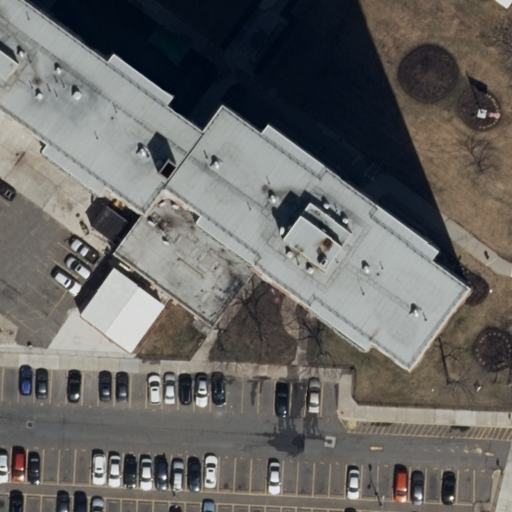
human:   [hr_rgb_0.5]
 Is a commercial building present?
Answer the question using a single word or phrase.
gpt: no

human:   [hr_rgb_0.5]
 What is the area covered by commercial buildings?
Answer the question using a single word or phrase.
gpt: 0m2

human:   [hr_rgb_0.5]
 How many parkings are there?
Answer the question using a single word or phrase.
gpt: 1

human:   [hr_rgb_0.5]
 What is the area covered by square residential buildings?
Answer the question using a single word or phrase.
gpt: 0m2

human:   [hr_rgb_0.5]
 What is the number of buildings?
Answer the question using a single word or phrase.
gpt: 1

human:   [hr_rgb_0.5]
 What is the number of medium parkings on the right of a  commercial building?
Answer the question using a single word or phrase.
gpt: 0

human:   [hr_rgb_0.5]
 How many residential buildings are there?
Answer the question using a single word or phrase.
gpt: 1

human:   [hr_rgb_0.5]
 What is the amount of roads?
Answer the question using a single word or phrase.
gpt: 4

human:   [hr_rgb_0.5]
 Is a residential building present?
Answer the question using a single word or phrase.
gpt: yes

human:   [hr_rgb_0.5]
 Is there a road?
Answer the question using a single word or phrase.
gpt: yes

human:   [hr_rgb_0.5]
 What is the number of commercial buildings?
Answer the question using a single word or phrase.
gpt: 0

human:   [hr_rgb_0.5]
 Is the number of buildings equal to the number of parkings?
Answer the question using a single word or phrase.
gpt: yes

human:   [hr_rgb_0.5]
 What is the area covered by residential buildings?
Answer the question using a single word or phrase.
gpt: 1382m2

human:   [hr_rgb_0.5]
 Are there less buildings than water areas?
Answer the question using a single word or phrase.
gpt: no

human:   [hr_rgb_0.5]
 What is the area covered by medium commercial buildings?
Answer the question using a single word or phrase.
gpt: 0m2

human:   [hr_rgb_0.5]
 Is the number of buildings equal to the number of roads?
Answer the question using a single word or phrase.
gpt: no

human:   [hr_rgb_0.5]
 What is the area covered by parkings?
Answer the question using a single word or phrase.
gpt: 4679m2

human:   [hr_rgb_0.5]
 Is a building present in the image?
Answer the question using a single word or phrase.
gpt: yes

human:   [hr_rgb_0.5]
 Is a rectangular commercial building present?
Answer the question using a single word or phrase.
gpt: no

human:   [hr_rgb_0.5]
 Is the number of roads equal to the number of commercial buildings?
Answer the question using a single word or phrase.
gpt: no

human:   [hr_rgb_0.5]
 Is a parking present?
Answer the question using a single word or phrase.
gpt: yes

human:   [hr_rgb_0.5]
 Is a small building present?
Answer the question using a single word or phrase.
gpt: no

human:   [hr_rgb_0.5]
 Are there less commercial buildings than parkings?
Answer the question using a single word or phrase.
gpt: yes

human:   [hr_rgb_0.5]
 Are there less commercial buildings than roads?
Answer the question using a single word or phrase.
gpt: yes

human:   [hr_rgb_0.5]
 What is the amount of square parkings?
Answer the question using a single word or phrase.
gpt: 0

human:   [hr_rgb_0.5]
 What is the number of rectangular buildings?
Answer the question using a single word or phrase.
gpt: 0

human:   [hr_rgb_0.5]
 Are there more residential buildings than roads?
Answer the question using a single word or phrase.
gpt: no

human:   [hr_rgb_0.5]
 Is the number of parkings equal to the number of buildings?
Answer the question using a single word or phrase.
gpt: yes

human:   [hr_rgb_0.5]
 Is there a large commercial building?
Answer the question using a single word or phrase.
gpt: no

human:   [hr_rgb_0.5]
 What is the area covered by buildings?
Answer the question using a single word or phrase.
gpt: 1382m2

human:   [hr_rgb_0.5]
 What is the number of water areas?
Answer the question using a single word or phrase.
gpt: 0

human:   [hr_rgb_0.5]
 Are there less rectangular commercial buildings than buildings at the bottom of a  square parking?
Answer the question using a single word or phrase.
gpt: no

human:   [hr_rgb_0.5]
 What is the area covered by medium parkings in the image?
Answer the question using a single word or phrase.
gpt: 0m2

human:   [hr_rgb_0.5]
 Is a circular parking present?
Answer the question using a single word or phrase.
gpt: no

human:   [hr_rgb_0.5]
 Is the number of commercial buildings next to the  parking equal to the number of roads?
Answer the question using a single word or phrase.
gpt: no

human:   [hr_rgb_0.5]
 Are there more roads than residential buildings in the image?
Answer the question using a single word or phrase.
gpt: yes

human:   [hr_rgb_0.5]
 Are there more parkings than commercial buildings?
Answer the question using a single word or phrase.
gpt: yes

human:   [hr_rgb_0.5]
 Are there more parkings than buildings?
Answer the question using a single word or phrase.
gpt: no

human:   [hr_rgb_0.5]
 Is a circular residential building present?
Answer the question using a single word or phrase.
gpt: no

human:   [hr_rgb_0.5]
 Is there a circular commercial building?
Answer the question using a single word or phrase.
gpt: no

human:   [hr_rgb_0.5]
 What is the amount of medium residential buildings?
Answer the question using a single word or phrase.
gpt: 0

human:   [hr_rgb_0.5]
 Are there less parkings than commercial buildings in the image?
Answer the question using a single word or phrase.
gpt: no

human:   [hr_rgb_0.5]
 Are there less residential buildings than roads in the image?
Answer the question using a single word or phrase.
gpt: yes

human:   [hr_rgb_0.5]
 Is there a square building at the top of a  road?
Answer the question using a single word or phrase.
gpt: no

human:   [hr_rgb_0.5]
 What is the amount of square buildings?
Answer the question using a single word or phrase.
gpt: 0

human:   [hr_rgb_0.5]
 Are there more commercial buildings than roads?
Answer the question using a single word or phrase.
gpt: no

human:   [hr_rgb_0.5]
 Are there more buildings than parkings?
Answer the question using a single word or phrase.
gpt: no

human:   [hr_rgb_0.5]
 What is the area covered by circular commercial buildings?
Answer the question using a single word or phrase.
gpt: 0m2

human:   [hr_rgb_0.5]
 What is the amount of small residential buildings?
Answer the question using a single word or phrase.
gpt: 0

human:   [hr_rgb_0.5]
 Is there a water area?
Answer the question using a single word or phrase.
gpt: no

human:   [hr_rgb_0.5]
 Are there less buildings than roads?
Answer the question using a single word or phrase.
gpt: yes

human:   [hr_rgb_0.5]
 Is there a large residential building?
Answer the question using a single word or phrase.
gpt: yes

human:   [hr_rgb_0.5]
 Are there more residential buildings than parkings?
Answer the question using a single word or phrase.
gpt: no

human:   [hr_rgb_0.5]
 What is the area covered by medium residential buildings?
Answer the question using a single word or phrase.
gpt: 0m2

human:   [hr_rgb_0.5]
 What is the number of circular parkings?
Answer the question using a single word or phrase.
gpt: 0

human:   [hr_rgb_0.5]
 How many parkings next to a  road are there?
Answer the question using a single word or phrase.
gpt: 1

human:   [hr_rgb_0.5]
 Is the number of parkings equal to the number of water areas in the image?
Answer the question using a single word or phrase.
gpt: no

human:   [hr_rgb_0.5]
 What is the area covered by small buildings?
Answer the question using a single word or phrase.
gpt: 0m2

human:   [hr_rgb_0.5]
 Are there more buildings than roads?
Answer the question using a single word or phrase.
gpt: no

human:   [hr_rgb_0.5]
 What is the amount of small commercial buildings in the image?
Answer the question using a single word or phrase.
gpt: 0

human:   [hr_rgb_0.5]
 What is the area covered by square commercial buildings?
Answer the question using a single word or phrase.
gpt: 0m2

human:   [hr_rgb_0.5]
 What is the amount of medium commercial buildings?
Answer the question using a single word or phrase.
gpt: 0

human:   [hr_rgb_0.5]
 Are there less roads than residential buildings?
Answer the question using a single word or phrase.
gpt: no

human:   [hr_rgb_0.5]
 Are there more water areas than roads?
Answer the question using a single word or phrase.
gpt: no